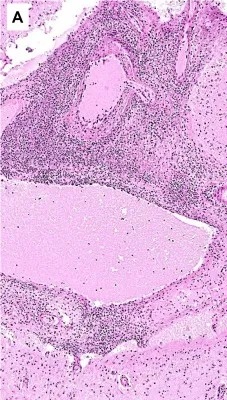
Brain autopsy. (A) Low power view of leptomeningeal spaces enlarged by a dense cellular infiltrate.
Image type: pathology (h&e)